Interaction volume radius: 10 \u00c5
Interaction volume height: 15 \u00c5
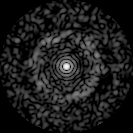
Disorder parameter: 0.8186